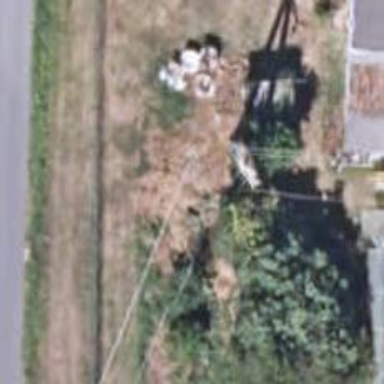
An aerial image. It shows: Minor power line.